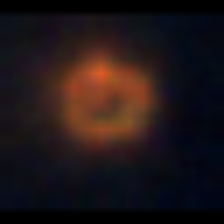
Taxon: NanoPlankton
Group: Other